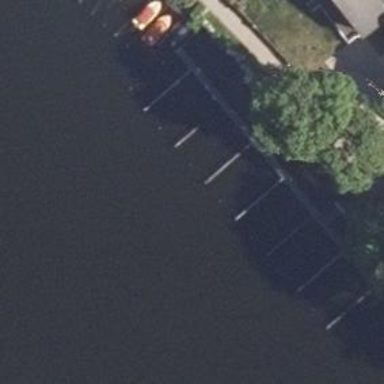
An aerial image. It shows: Man-made pier.